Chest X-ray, AP view. Patient: 61 years old, sex M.
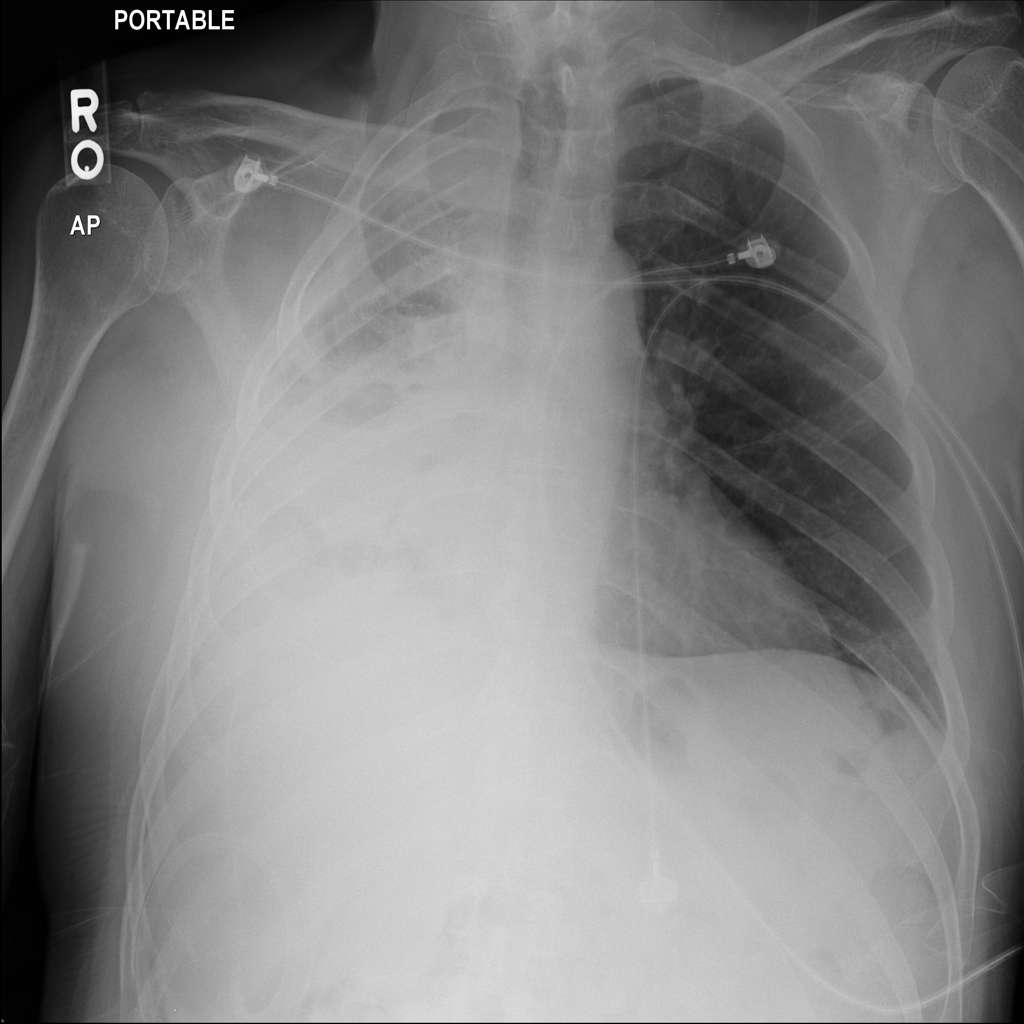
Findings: Effusion, Infiltration